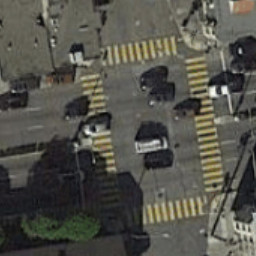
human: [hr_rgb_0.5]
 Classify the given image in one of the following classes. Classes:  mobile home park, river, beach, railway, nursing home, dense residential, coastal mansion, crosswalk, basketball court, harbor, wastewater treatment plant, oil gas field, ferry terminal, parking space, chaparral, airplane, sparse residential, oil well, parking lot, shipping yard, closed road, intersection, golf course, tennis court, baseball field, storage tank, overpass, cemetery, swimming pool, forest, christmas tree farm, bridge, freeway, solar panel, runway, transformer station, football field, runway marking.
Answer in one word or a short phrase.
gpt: crosswalk